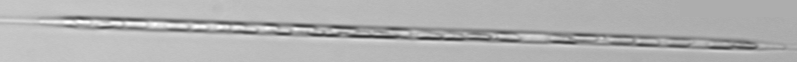
Label: Rhizosolenia